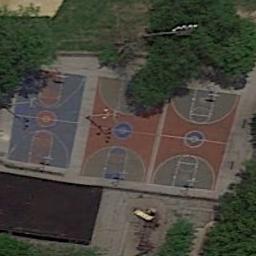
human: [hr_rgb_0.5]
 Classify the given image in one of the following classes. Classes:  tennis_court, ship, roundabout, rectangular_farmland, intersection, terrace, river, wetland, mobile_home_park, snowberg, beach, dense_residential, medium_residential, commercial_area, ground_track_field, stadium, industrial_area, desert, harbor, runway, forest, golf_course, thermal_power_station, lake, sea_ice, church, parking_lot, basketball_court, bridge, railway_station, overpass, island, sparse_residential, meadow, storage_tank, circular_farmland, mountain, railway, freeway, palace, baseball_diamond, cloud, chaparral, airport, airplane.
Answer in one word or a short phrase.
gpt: basketball_court